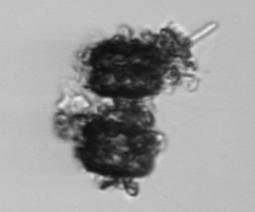
Label: Thalassiosira_TAG_external_detritus